Question: In the recently released update to the Twitter app, the text was removed from the back button and replaced with an arrow. It looks really nice and simple, but I can't work out how they did it.

I tried playing around with the iOS 5 UI customisation, but nothing really worked well. I can get it to work if I set the leftBarButtonItem, but that means I would have to do it in each view controller and write my own action to pop the view controller. Any ideas? Thanks in advance.
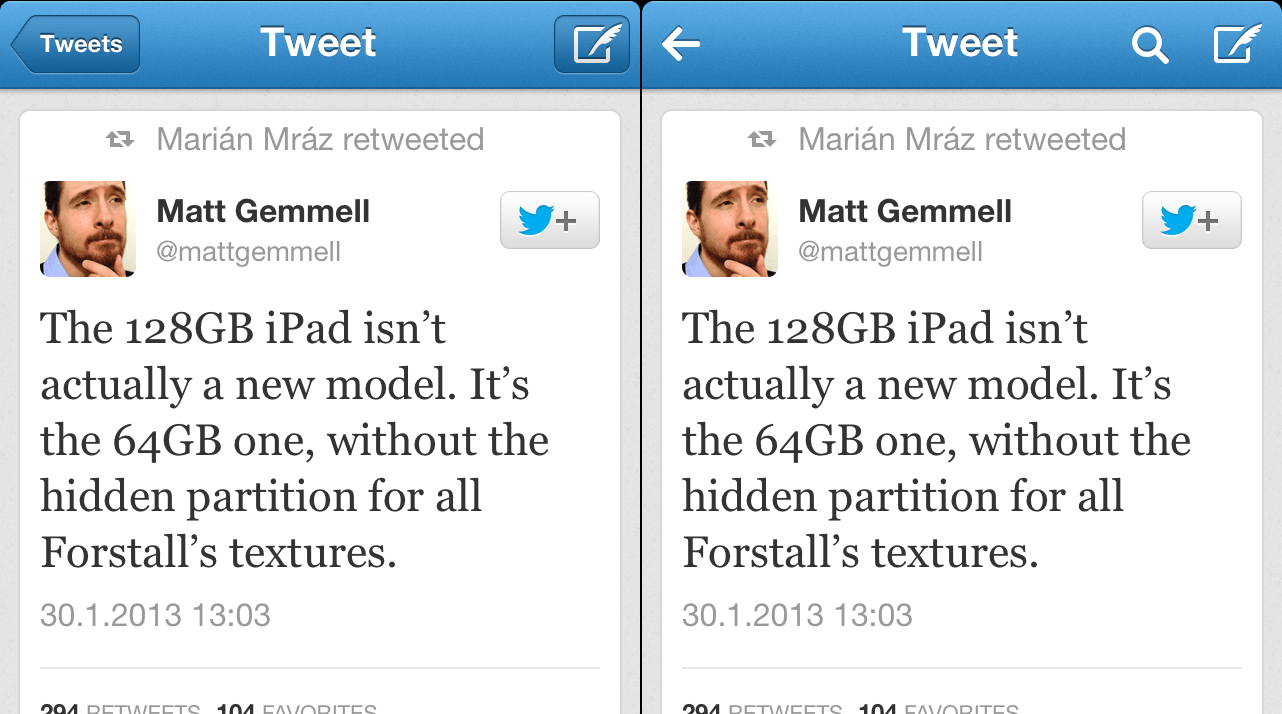
Answer: its a custom navigation bar and button item.Add this code:
'''
UINavigationBar * bar =[[UINavigationBar alloc]initWithFrame:CGRectMake(0, 0, 320, 44)];
[self.view addSubview:bar];
//Back Button
UIButton *btnback = [UIButton buttonWithType:UIButtonTypeCustom];
[btnback setFrame:CGRectMake(0, 7, 54, 29)];
[btnback setBackgroundImage:[UIImage imageNamed:@"back.png"] forState:UIControlStateNormal];
//UILabel * btnlabel = [[UILabel alloc]initWithFrame:CGRectMake(15, 0, 40, 23)];
//btnlabel.backgroundColor = [UIColor clearColor];
//btnlabel.textColor = [UIColor whiteColor];
//btnlabel.font = [UIFont boldSystemFontOfSize:13];
//btnlabel.text = @"back";
//[btnback addSubview:btnlabel];
//[btnlabel release];
//btnlabel = nil;
[btnback addTarget:self action:@selector(BackAction:) forControlEvents:UIControlEventTouchUpInside];
[bar addSubview:btnback];
[bar release];
'''